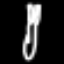
Label: fork